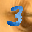
Label: 3